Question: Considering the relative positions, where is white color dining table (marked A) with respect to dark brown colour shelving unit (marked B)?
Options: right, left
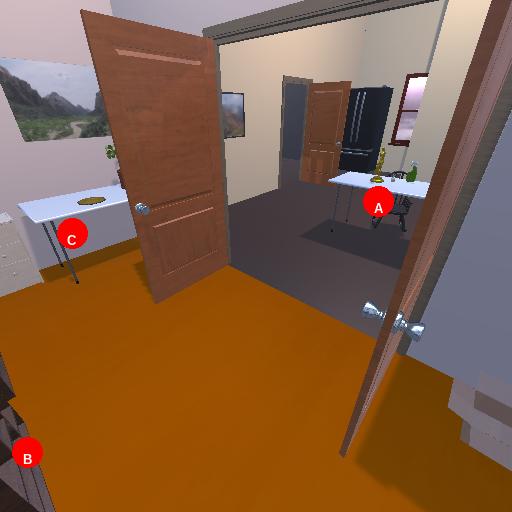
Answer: right